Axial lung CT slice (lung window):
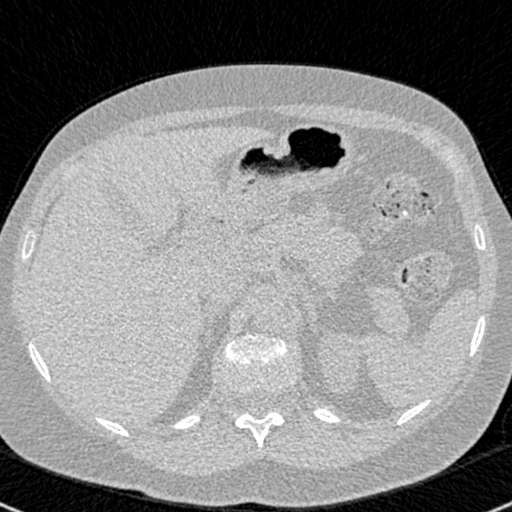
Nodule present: no